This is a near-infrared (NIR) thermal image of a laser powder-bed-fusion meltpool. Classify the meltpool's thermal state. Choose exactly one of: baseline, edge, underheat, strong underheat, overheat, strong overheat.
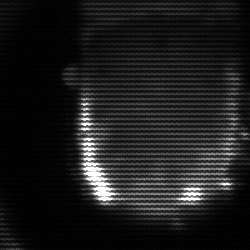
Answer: baseline